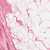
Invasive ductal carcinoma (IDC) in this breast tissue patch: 0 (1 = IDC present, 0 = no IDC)